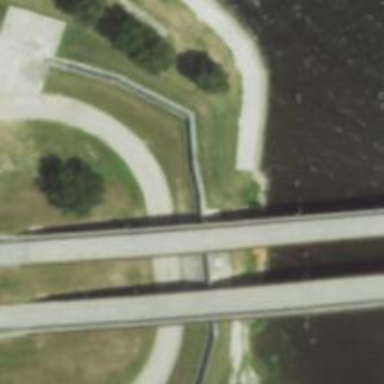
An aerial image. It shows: Dam across waterway.